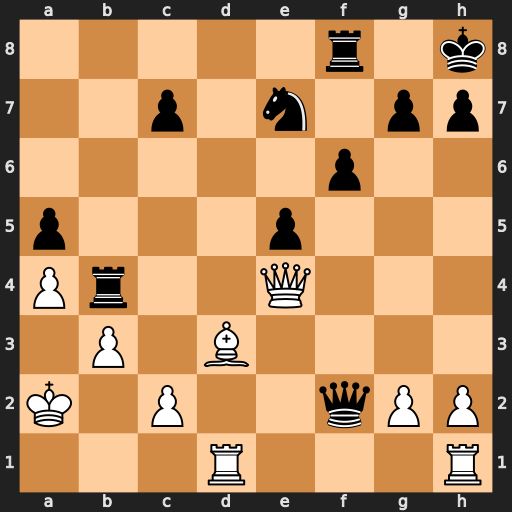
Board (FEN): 5r1k/2p1n1pp/5p2/p3p3/Pr2Q3/1P1B4/K1P2qPP/3R3R
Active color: w
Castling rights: -
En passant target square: -
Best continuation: Qxh7#